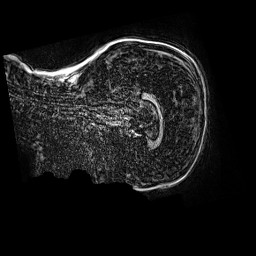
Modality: MP2RAGE
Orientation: sagittal
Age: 10
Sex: female
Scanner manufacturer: siemens
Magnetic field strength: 3 T
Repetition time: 4 s
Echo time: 0.00299 s